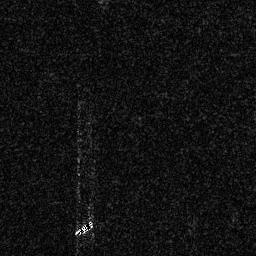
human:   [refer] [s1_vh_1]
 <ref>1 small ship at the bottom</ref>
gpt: <box>[[28, 85, 35, 92, 0]]</box>